Question: I've found a gorgeous switch that I'd like to implement in iOS. The artist (@jasonlong) has kindly shared his PSD of the components at <URL> as a demo.
Now, here's where I get into trouble... The custom UISlider and UISwitch examples I've found seem to rely on a track that's stationary with a movable knob/toggle. In the switch below, it would require a knob/track to animate behind a mask that also passes through touch events.
I've never been much of an interface coder, but this cute little bugger is just to awesome to leave alone. Can someone point me in the right direction?

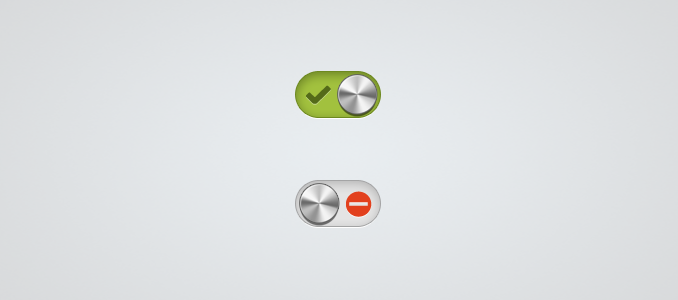
Answer: I suggest just having the background stationary, and just fade between them? Sliding the track is probably not going to work so well, as you can still see the green/white around the edge of the knob.